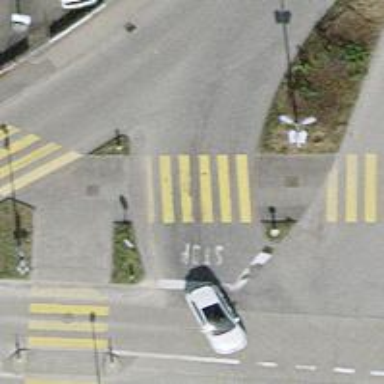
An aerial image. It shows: Unmarked crossing with zebra markings on the road.